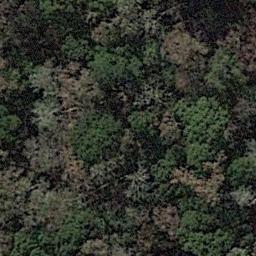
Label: forest